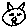
Label: cat